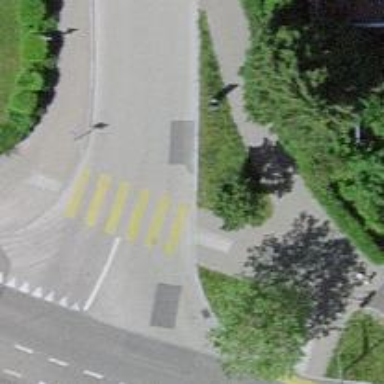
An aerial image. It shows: Uncontrolled road crossing.